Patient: sex M, age 42
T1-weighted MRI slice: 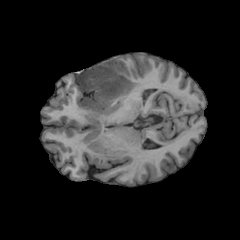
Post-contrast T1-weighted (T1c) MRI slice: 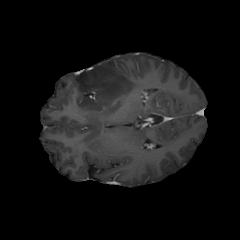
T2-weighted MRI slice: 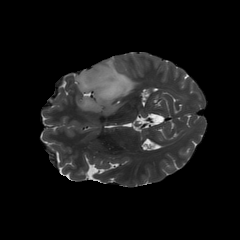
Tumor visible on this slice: yes
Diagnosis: Astrocytoma, IDH-mutant
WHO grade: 4